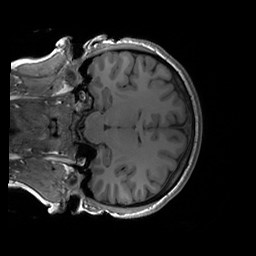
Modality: T1w
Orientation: coronal